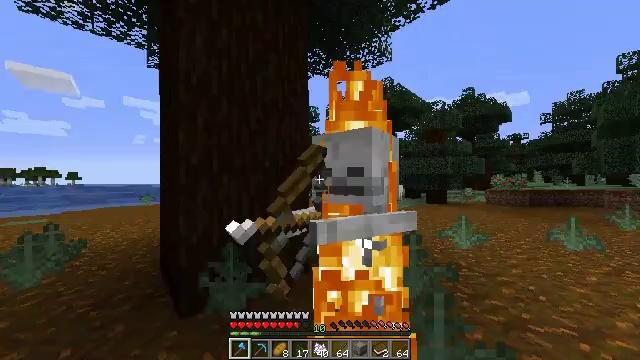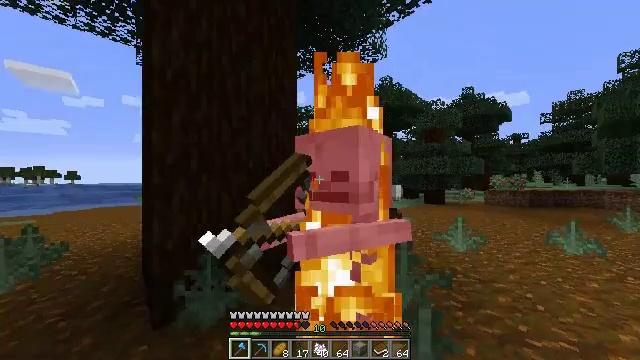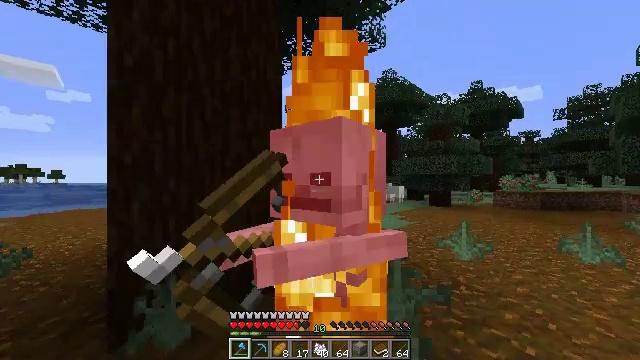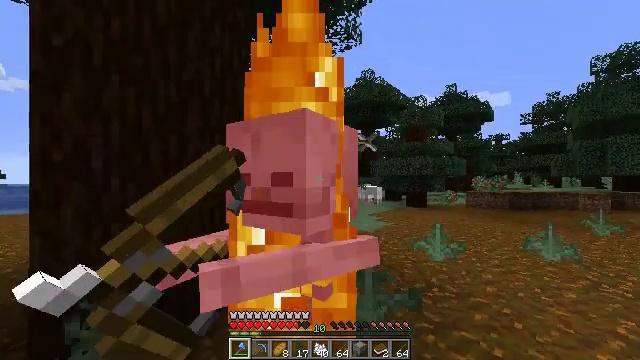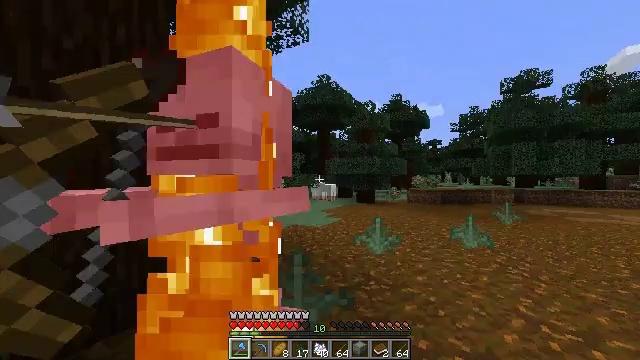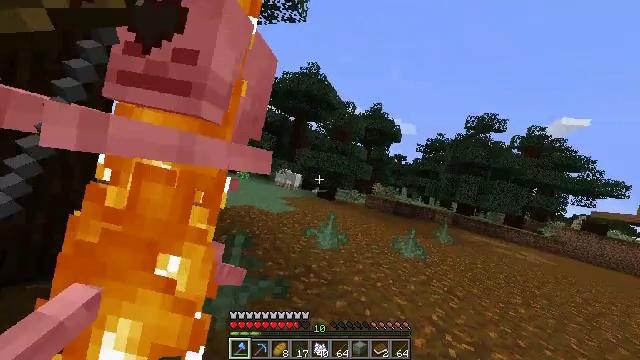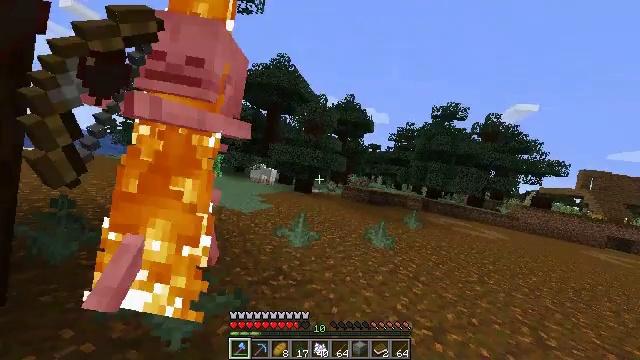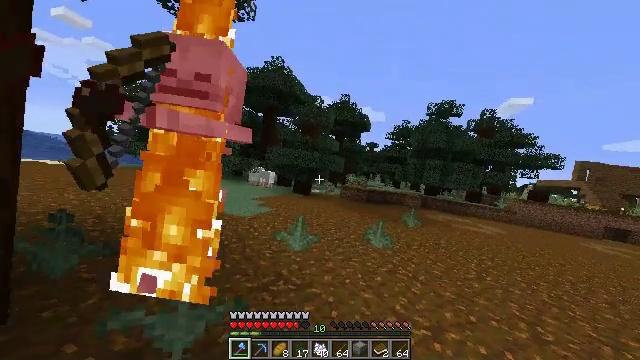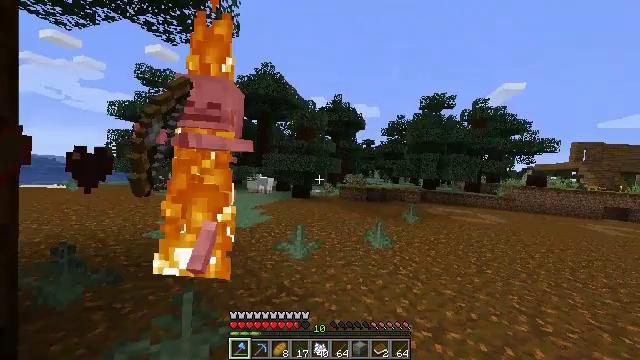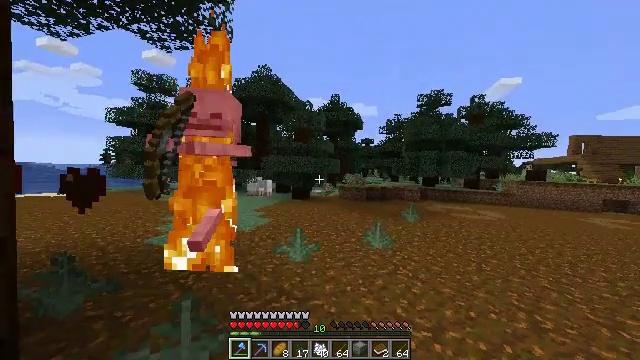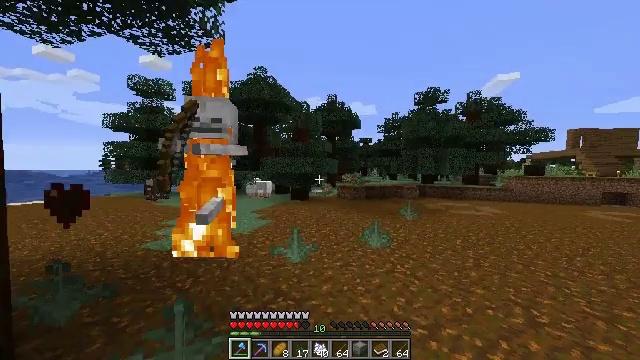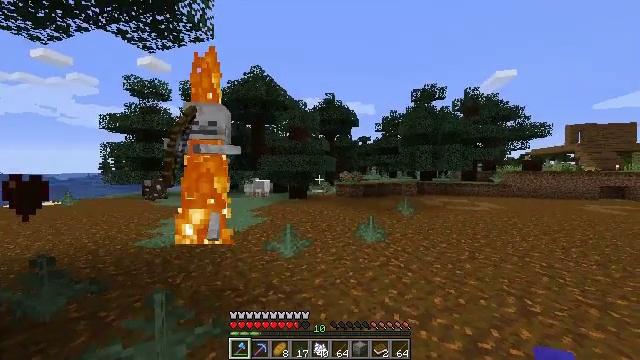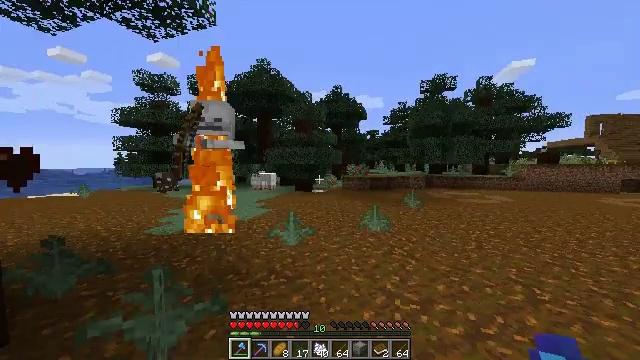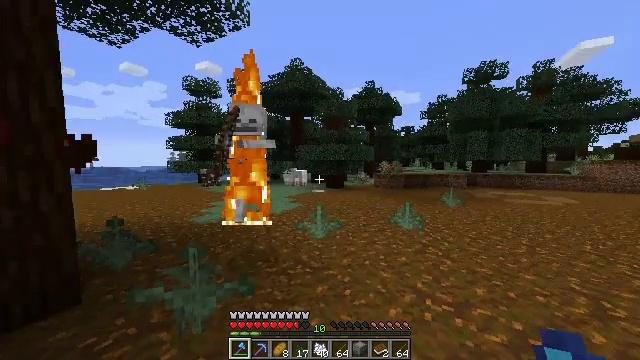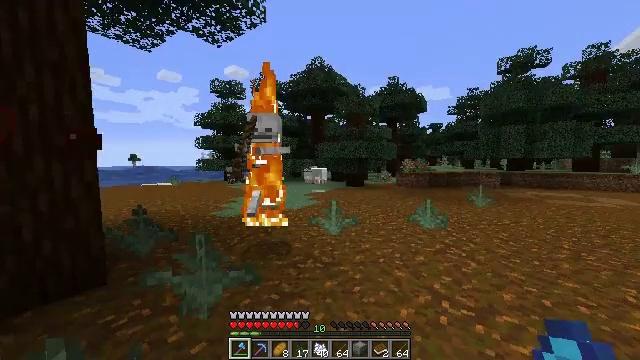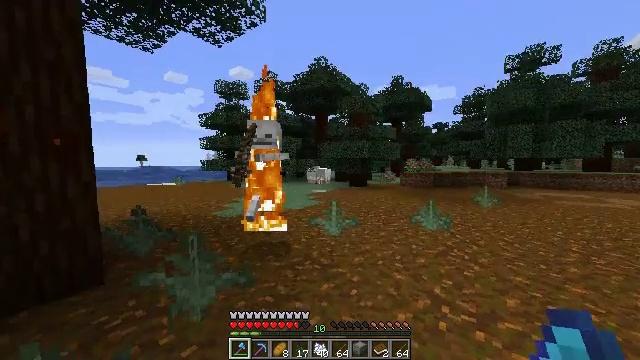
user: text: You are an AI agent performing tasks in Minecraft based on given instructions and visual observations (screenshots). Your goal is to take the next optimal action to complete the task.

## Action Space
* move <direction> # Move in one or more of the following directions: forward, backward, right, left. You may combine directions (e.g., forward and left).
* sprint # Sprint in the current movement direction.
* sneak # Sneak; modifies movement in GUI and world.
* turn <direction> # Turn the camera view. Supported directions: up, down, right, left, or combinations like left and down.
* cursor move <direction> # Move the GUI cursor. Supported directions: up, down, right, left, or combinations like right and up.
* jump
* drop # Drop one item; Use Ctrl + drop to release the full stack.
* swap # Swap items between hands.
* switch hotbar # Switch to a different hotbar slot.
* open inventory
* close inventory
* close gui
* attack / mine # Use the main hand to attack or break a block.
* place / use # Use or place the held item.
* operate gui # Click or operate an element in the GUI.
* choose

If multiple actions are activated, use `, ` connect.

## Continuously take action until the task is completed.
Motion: motion action
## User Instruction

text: Kill a skeleton.
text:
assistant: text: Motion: move forward and move right, sprint
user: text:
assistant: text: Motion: move forward and move right, sprint
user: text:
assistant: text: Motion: move forward and move right, sprint, turn right
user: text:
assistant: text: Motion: move forward and move right, sprint, turn right
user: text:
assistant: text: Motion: move forward and move right, sprint, turn right and down
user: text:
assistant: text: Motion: move forward and move right, sprint, turn right and down
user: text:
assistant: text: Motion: move forward and move right, sprint
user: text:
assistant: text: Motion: move forward and move right, sprint
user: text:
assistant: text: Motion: move forward and move right, sprint
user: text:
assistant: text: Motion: move forward and move right, sprint
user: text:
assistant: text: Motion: move forward and move right, sprint
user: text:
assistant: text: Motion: move forward and move right, sprint, turn left and down
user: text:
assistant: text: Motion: move forward and move right, sprint, turn left
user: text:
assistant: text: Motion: move forward and move right, sprint, turn left
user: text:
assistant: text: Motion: move forward and move right, sprint, turn left
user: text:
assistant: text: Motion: move forward and move right, sprint, turn left
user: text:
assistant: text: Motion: move forward, sprint, turn left
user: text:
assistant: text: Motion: move forward, sprint, turn left
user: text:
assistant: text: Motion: move forward, sprint, turn left
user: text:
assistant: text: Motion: move forward, sprint
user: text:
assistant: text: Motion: move forward, sprint, turn left and down
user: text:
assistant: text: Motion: move forward, sprint, turn left and down
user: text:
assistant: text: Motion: move forward, sprint, turn left and down, jump
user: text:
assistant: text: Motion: move forward, sprint, turn left and down, jump
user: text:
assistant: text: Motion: move forward, sprint, turn left and down, jump
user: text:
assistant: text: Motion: move forward, sprint, turn left and down
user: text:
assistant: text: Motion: move forward and move left, sprint
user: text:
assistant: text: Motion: move forward and move left, sprint, turn left
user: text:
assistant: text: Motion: move forward and move left, sprint
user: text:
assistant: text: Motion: move forward and move left, sprint, turn left and down